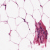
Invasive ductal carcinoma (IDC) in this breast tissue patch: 0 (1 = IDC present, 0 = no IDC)